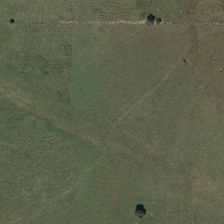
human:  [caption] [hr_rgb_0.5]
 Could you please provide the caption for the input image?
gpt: several green trees are scattered in a piece of green meadow .

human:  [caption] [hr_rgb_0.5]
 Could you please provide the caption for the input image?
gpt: several green trees are scattered in a piece of green meadow .

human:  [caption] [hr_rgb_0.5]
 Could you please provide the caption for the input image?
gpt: several green trees are scattered in a piece of green meadow .

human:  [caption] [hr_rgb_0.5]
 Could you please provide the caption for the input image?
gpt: several green trees are scattered in a piece of green meadow .

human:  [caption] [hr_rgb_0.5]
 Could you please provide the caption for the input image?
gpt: several green trees are scattered in a piece of green meadow .